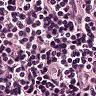
Metastatic tissue present: no